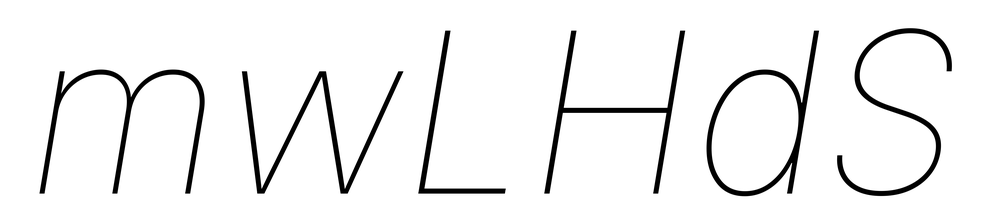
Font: Inter-Italic_Thin_Italic